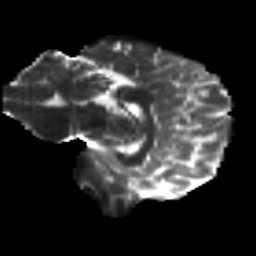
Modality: T2w
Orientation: sagittal
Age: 28
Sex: male
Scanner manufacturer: siemens
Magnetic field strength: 3 T
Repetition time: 8.8 s
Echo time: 0.085 s